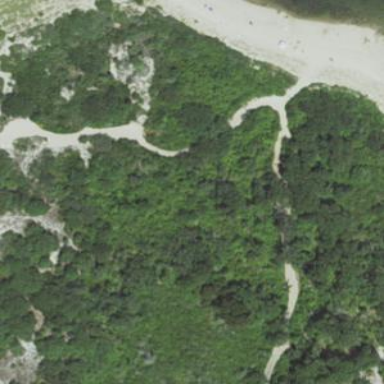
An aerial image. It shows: Sandy beach.